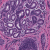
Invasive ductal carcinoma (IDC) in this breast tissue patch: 0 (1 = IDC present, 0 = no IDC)